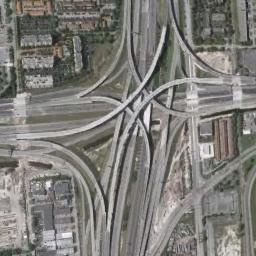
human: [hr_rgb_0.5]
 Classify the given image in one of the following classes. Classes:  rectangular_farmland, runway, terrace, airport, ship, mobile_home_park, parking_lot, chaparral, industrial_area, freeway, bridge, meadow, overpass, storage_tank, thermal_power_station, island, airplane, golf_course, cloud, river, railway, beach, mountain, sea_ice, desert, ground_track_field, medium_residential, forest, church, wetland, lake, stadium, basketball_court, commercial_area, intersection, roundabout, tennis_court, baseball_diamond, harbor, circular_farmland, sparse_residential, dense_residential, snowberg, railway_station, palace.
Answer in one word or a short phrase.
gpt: overpass